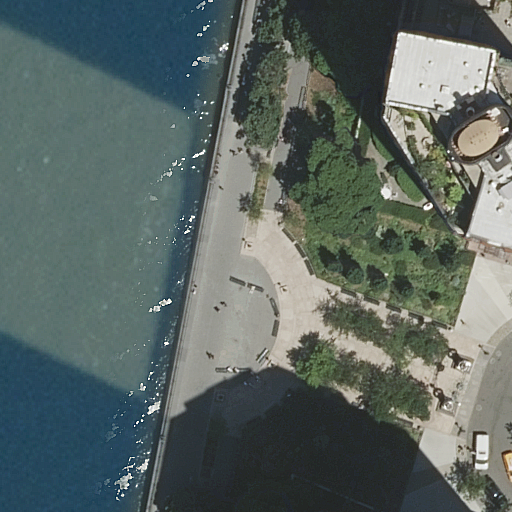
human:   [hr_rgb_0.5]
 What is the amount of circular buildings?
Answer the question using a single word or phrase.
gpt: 0

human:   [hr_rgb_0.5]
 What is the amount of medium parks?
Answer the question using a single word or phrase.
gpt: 0

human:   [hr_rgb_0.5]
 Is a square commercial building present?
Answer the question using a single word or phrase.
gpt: no

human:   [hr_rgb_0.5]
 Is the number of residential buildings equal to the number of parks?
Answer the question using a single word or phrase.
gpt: yes

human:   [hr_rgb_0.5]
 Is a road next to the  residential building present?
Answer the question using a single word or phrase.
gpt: yes

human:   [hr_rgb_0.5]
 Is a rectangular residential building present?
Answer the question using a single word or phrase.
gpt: no

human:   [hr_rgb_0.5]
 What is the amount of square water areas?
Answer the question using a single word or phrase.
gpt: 0

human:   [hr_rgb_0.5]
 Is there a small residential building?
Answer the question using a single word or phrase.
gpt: no

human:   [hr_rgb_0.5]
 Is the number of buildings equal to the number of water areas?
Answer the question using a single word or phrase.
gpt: yes

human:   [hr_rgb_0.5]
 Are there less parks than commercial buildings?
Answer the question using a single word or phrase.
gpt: no

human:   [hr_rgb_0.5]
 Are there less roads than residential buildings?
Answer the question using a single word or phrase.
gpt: no

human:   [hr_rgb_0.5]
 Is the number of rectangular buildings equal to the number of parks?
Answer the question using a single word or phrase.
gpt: no

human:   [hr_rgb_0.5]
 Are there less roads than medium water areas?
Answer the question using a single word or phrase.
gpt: no

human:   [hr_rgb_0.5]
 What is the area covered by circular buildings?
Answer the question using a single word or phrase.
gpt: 0m2

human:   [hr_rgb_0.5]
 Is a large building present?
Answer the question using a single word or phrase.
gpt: yes

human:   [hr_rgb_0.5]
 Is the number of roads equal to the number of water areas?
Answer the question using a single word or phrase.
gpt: no

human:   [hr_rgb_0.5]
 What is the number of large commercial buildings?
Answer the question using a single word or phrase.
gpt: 0

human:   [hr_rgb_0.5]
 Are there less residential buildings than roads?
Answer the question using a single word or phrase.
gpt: yes

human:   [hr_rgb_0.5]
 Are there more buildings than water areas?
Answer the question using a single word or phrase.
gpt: no

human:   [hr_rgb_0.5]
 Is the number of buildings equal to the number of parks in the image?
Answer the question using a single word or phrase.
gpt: yes

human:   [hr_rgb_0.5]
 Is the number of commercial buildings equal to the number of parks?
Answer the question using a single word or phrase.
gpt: no

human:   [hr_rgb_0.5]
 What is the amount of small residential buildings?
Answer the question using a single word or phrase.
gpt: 0

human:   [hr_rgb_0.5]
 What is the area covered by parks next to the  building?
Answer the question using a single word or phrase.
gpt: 6194m2

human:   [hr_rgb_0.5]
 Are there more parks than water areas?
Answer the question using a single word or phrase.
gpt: no

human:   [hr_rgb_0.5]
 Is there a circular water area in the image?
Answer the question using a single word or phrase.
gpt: no

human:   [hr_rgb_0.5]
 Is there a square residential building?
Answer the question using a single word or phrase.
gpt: no

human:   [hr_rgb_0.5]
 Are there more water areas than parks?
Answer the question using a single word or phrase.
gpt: no

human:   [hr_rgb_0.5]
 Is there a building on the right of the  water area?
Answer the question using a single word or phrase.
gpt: yes

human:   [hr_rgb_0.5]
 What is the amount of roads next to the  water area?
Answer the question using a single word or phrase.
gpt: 4

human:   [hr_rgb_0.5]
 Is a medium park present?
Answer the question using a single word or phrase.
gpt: no

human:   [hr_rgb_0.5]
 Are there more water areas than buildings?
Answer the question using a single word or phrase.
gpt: no

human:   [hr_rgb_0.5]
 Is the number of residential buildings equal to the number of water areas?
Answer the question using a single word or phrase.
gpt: yes

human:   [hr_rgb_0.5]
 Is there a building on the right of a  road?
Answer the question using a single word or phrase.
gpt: yes

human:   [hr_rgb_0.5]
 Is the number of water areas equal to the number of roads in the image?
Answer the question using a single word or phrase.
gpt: no

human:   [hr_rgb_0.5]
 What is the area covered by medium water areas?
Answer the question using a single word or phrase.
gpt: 0m2

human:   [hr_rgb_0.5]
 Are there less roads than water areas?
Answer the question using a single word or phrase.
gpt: no